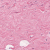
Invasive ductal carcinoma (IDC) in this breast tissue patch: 0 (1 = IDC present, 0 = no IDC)